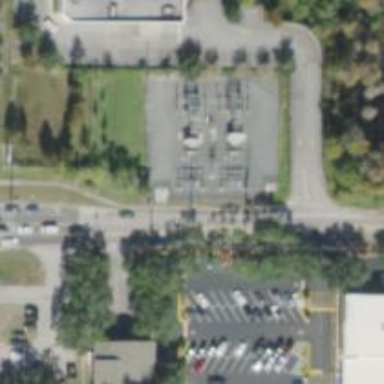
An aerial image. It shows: Power pole.